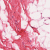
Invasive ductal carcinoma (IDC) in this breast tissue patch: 0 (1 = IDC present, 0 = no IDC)